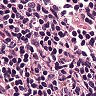
Metastatic tissue present: no